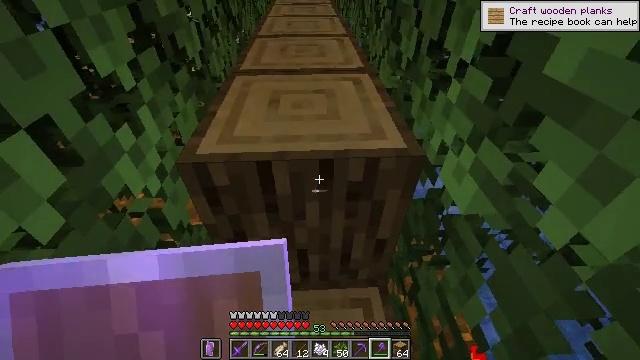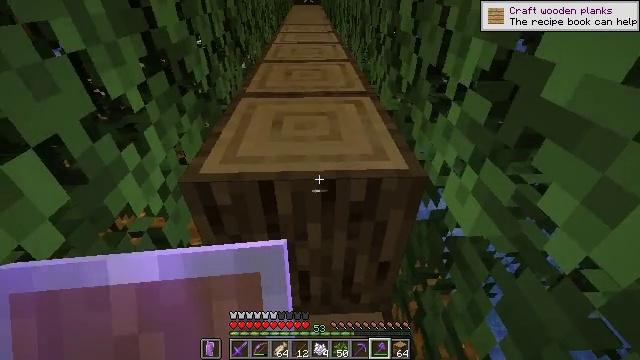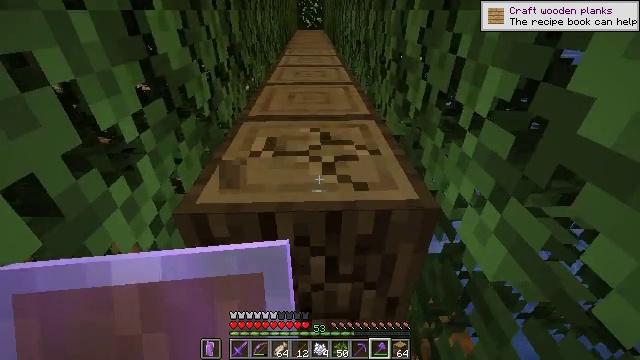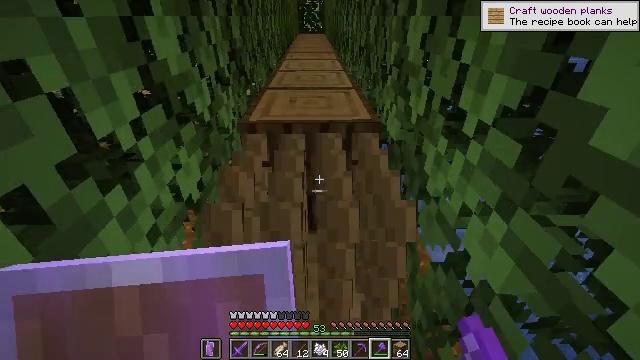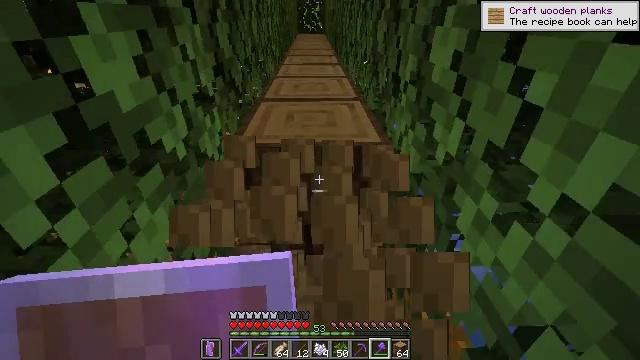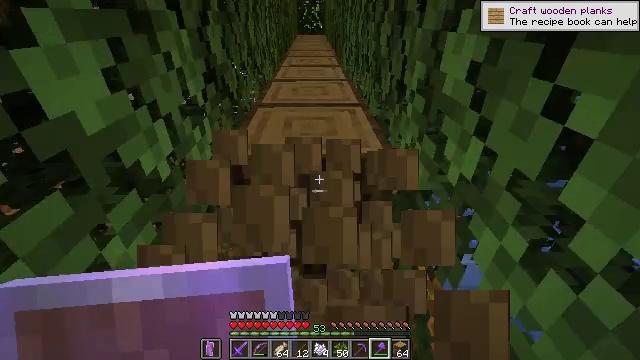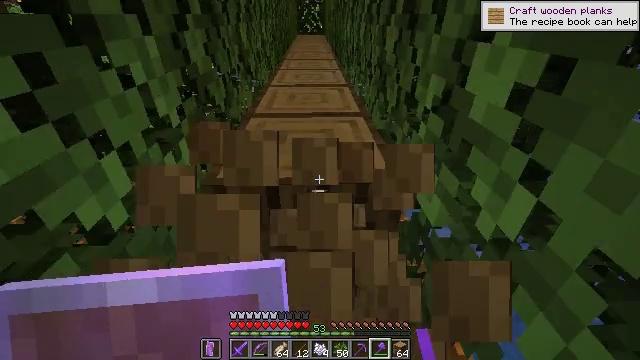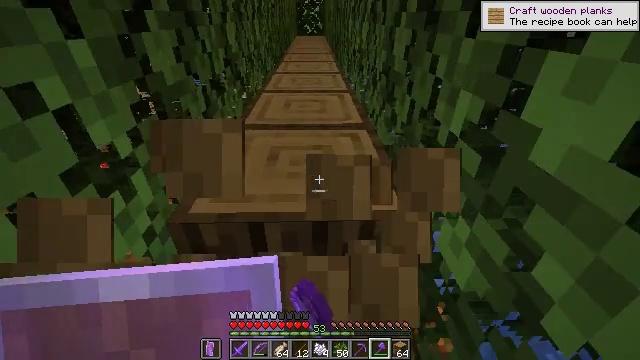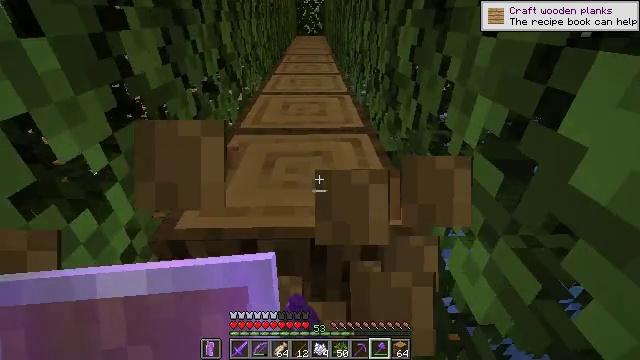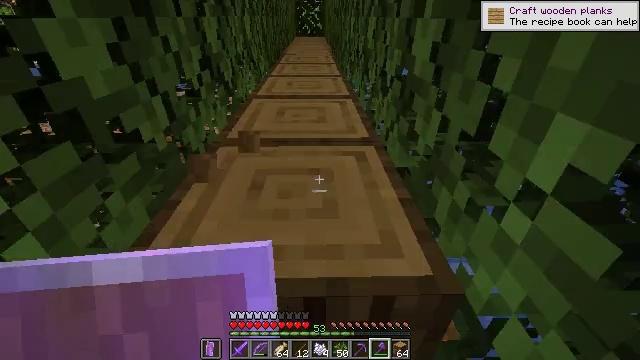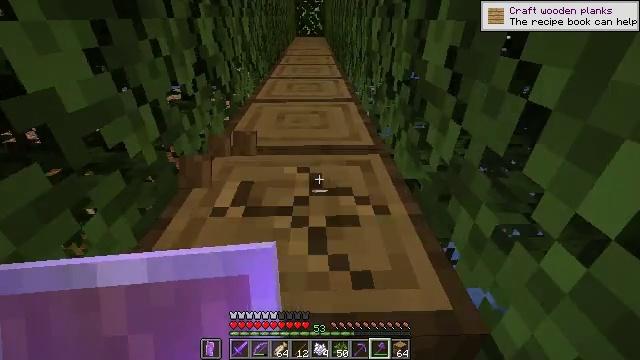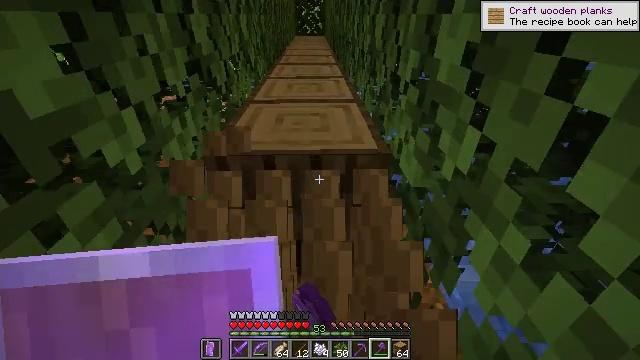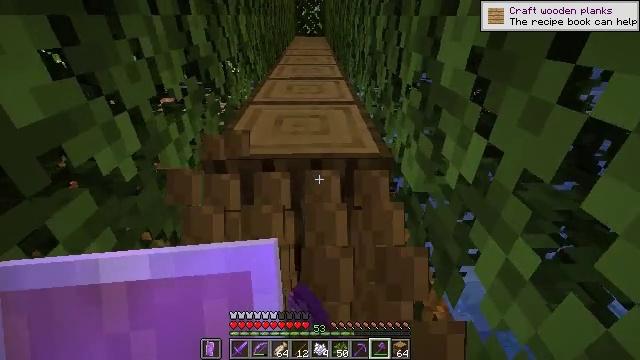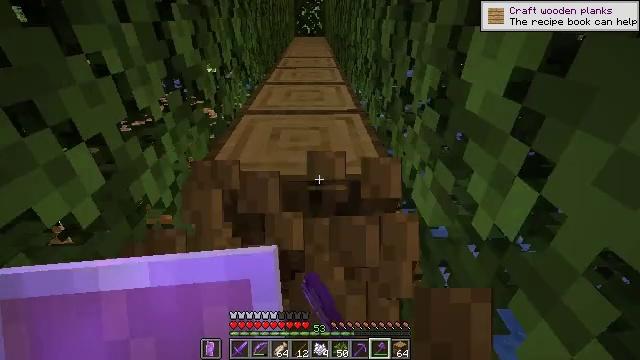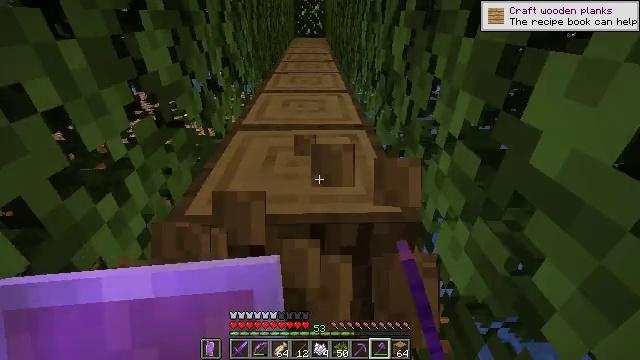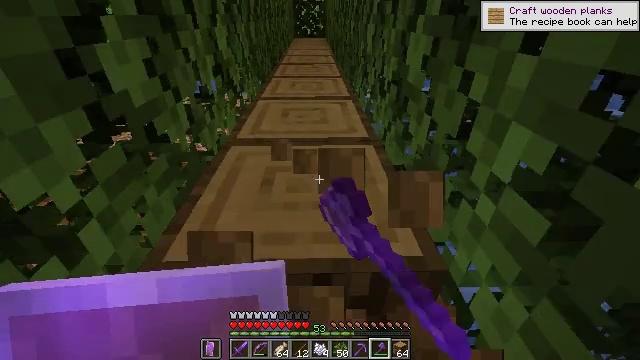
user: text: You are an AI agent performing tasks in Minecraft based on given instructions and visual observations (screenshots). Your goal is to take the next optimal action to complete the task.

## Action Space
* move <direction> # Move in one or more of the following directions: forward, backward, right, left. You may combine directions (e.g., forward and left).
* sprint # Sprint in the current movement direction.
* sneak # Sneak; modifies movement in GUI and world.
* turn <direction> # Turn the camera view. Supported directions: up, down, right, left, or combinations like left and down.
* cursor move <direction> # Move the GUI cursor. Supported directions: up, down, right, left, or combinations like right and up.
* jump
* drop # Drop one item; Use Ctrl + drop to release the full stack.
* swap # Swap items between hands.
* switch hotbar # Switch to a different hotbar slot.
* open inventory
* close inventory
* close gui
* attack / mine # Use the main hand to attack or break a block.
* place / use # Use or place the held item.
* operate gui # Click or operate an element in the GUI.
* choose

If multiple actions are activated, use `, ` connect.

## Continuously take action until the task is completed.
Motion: motion action
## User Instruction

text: Chop down the oak log.
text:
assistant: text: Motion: turn up
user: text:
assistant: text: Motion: move forward, turn up, attack / mine
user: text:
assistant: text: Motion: move forward, attack / mine
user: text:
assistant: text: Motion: move forward, attack / mine
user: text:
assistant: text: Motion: move forward, attack / mine
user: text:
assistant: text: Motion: move forward, attack / mine
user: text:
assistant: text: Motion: move forward, attack / mine
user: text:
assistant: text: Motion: move forward, attack / mine
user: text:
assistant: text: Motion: move forward, attack / mine
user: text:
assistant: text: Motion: move forward, attack / mine
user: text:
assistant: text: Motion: move forward, attack / mine
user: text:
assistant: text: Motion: move forward, attack / mine
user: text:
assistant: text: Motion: move forward, attack / mine
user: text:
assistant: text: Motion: move forward, attack / mine
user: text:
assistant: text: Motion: move forward, attack / mine
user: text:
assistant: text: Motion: move forward, attack / mine
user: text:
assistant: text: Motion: move forward, attack / mine
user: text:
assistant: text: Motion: move forward, attack / mine
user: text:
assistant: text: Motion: move forward, attack / mine
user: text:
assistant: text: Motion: move forward, attack / mine
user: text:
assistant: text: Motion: move forward, attack / mine
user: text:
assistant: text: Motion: move forward, attack / mine
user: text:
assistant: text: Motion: move forward, attack / mine
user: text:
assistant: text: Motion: move forward, attack / mine
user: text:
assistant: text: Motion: move forward, attack / mine
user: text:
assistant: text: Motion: move forward, attack / mine
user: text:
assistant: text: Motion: move forward, attack / mine
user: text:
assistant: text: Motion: move forward, attack / mine
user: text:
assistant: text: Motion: move forward, attack / mine
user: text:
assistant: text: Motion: move forward, attack / mine